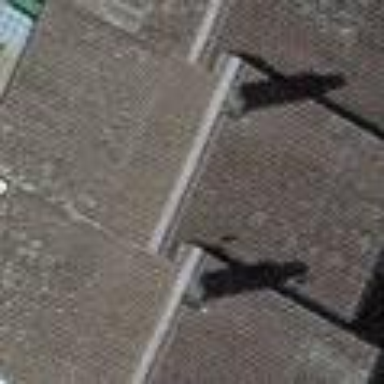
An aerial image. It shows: Terrace building.